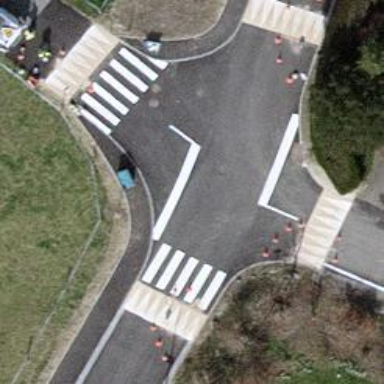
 there is sidewalk with traffic calming table."